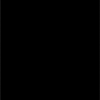
Label: dusty